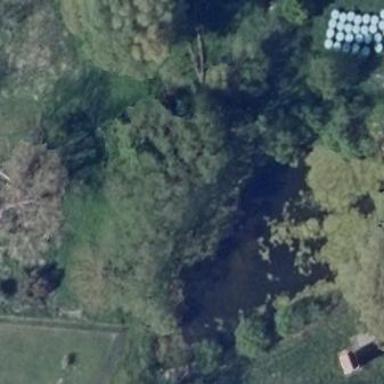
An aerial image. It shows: Peaceful pond surrounded by nature.